Interaction volume radius: 10 \u00c5
Interaction volume height: 40 \u00c5
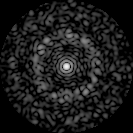
Disorder parameter: 0.8121